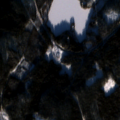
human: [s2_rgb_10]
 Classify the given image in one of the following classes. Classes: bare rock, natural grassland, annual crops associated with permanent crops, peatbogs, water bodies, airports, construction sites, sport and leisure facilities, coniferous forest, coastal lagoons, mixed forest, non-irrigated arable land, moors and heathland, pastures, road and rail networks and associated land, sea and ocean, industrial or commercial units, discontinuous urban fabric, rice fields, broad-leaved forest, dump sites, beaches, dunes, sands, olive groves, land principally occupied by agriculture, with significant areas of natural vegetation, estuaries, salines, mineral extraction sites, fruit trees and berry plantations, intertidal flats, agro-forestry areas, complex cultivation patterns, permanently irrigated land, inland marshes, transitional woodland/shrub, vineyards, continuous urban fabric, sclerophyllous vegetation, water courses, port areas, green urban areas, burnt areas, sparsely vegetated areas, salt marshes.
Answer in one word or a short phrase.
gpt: coniferous forest, transitional woodland/shrub, water bodies